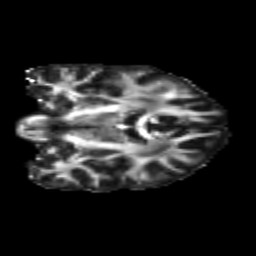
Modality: FA
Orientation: coronal
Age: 26
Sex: female
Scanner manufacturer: siemens
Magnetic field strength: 3 T
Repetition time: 1.8 s
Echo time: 0.07 s